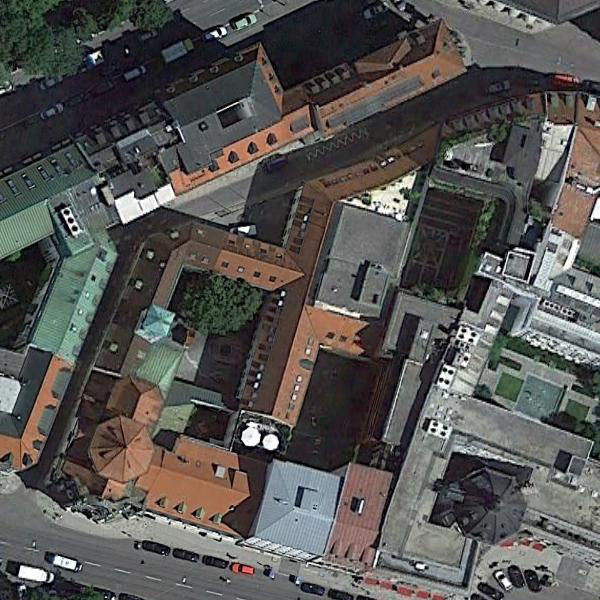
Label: Church